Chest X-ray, PA view. Patient: 23 years old, sex F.
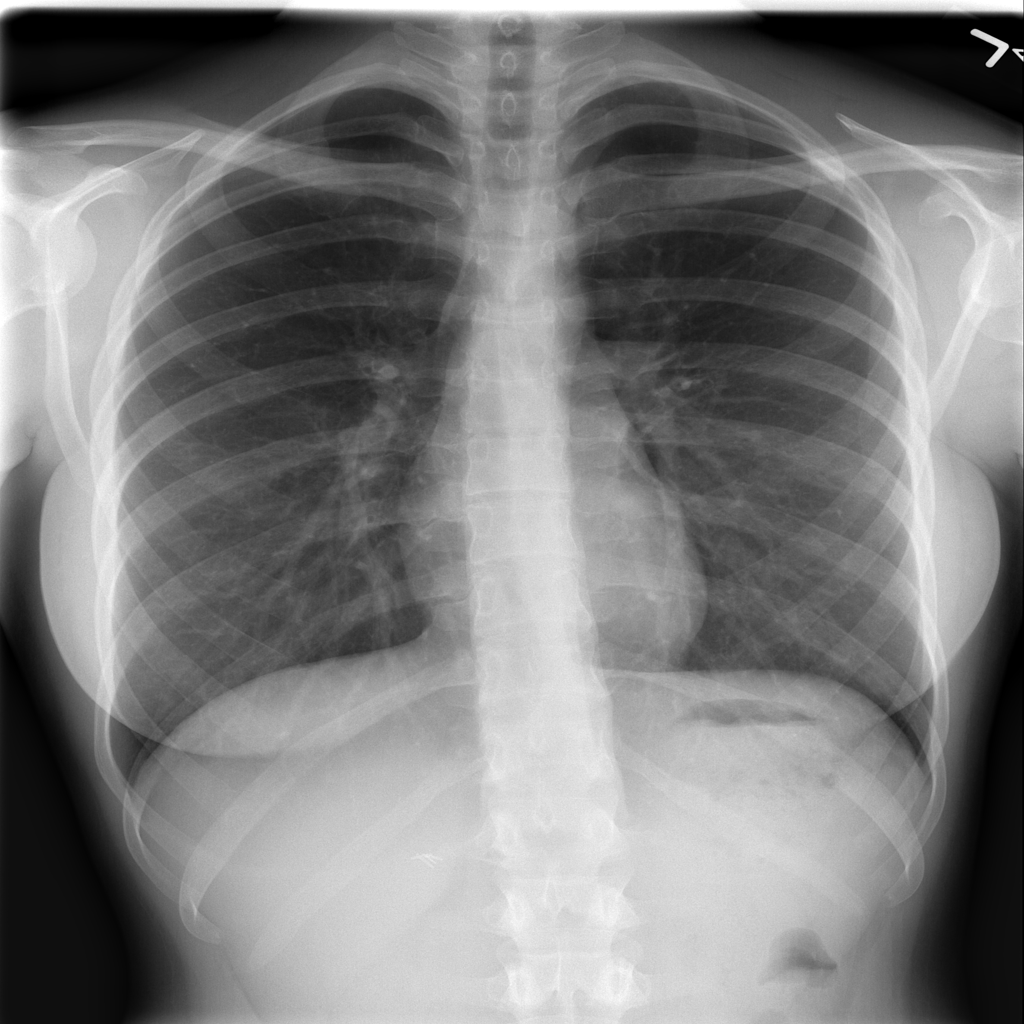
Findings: No Finding